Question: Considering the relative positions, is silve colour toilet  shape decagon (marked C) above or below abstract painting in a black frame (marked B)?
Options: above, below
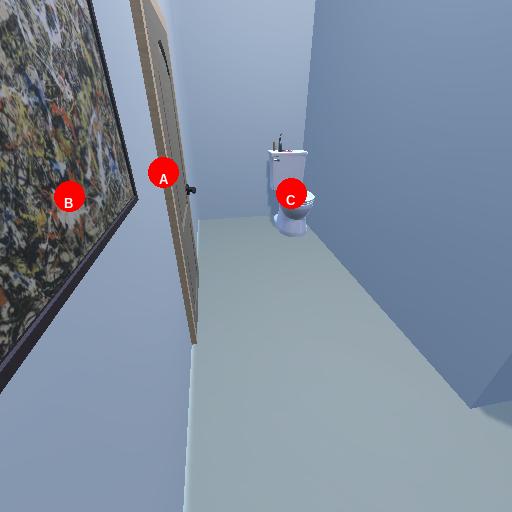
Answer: above